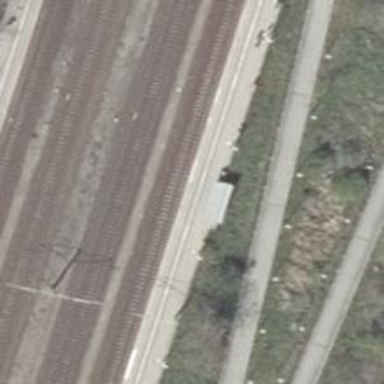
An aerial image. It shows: Shelter for public transport.